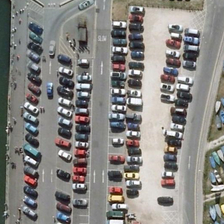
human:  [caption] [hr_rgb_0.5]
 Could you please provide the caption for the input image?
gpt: many cars are in a parking lot near a river .

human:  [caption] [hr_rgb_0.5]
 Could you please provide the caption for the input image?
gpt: many cars are in a parking lot near a river .

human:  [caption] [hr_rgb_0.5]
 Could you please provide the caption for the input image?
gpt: many cars are in a parking lot near a river .

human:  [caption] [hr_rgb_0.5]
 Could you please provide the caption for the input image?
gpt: many cars are in a parking lot near a river .

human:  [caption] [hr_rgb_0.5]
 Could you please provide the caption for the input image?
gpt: many cars are in a parking lot near a river .